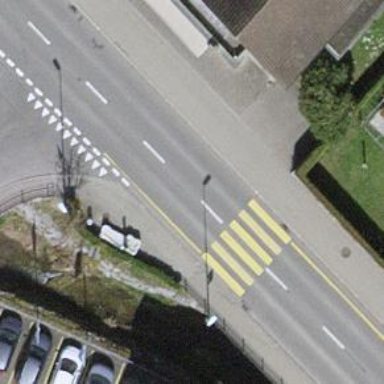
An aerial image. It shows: Footway with zebra crossing.